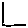
Label: square